Question: My professor and I both use Linux to run some CFD codes, but both our PDF outputs from enscript do not open on Windows (which the TA uses to correct my assignment). The pdf's open without a problem in Linux however (my prof uses native Fedora and I use Ubuntu 16.04 on a virtual machine.
Here is the command line that I used:
'''
enscript --color --pretty-print=cpp Assignment5.cpp --line-numbers -p Assignment5.pdf
'''
And I got this error when trying to open the PDF in windows:

Thanks!
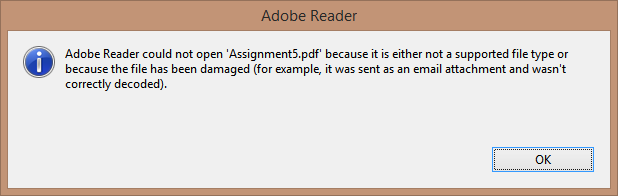
Answer: 'enscript''ps2pdf''enscript'
### On enscript
'enscript' (at least <URL> does not output PDF but a choice of other formats:
> GNU Enscript converts ASCII files to PostScript, HTML, or RTF and stores generated output to a file or sends it directly to the printer.
According to <URL> the actual output format is selected using the / option:
'''
-W [lang], --language[=lang]
Generate output for the language lang. The possible values for
lang are:
PostScript
generate PostScript (default)
html generate HTML
overstrike
generate overstrikes (line printers, less)
rtf generate RTF (Rich Text Format)
ansi generate ANSI terminal control codes
'''
Your 'enscript' call does not include this option. Thus, by default postscript is generated.
### How to create PDF
A common tool on Linux systems is 'ps2pdf' which you can use to generate a PDF from your 'enscript' postscript output:
> ps2pdf - Convert PostScript to PDF using ghostscriptps2pdf12 - Convert PostScript to PDF 1.2 (Acrobat 3-and-later compatible) using ghostscriptps2pdf13 - Convert PostScript to PDF 1.3 (Acrobat 4-and-later compatible) using ghostscript
According to <URL> it can be called with merely the source postscript and target PDF file names on the command line:
'''
ps2pdf [options...] {input.[e]ps|-} [output.pdf|-]
ps2pdf12 [options...] {input.[e]ps|-} [output.pdf|-]
ps2pdf13 [options...] {input.[e]ps|-} [output.pdf|-]
'''
You may have yet to install ghostscript to run it.